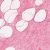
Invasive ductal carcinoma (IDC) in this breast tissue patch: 0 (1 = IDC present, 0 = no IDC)